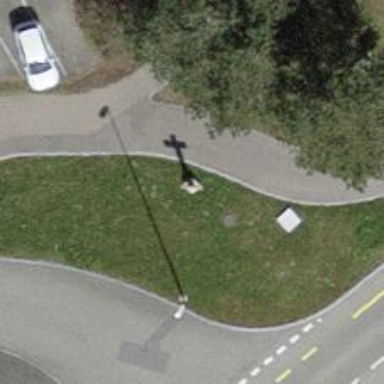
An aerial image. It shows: Historic wayside cross.